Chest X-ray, PA view. Patient: 49 years old, sex F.
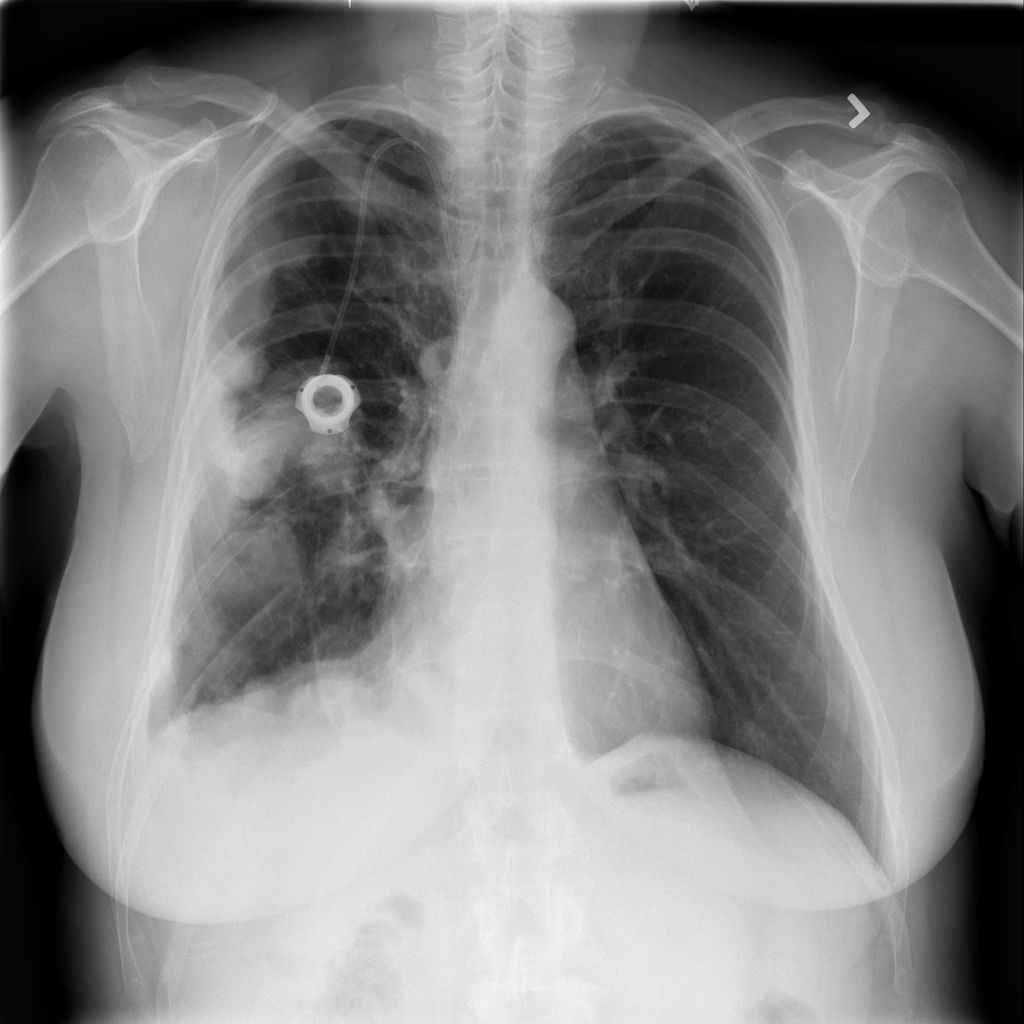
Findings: Emphysema, Pneumothorax